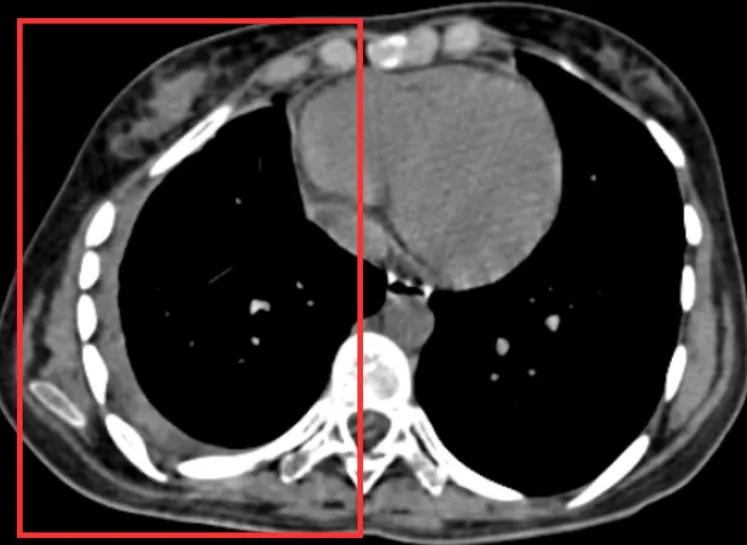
HRCT thorax. HRCT: high-resolution computed tomography. The square shows an ill-defined heterogeneously hyperdense lesion with hypodense areas and multiple calcific foci measuring approximately 7.4 x 5.8 x 5 cm [craniocaudal (CC) x transverse (TV) x anteroposterior (AP)] in right upper lobe adjacent to 1st and 2nd ribs, causing mild sclerosis of 1st rib.
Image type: radiology (ct)